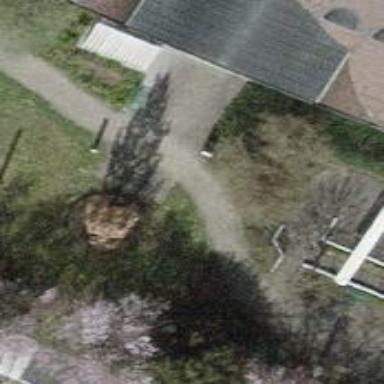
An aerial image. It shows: Bench.